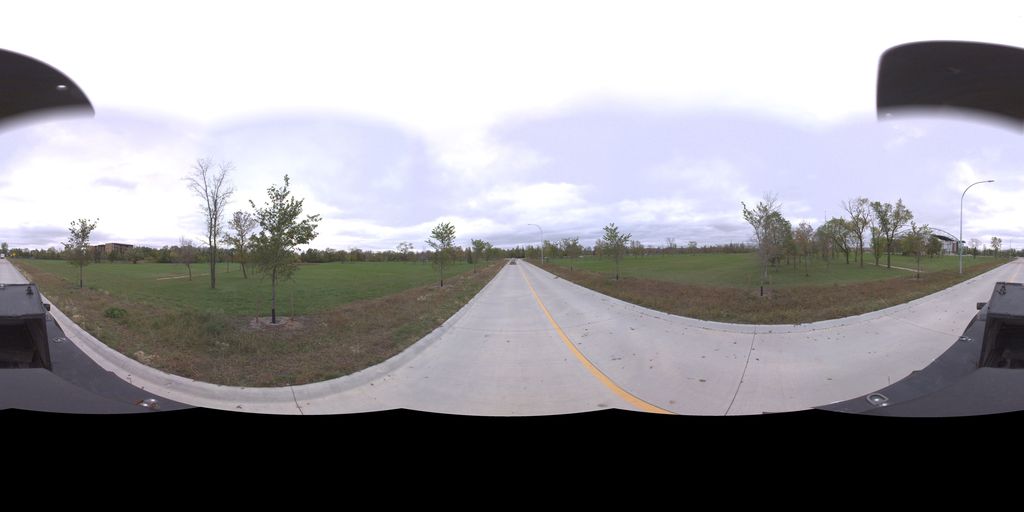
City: winnipeg